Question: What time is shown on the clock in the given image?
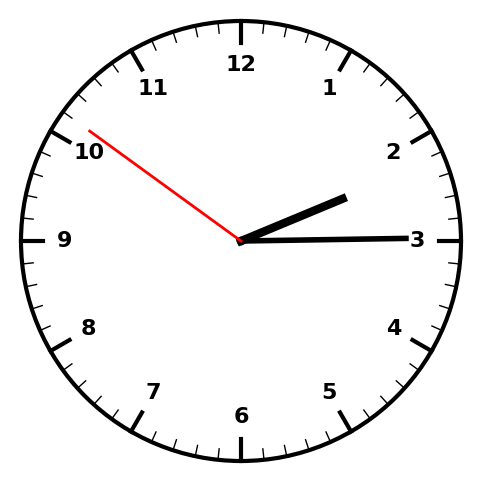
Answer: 02:14:51